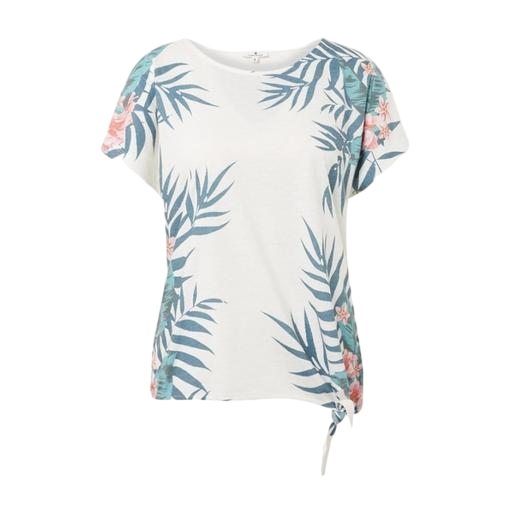
multicolor floral-print t-shirt only macy, white palm allover graphic t-shirt, t-shirt twist graphic, white background